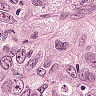
Metastatic tissue present: yes